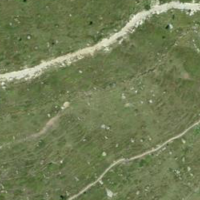
EUNIS habitat code: 23
Species observed at this site:
Rhododendron ferrugineum